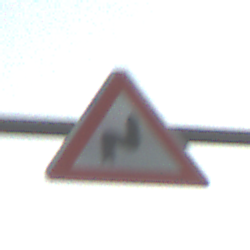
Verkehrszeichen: DoppelkurveRechts
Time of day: SunriseSunset
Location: Outdoor (RoadRail)
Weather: PartlyCloudy
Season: NotSpecified
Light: Natural